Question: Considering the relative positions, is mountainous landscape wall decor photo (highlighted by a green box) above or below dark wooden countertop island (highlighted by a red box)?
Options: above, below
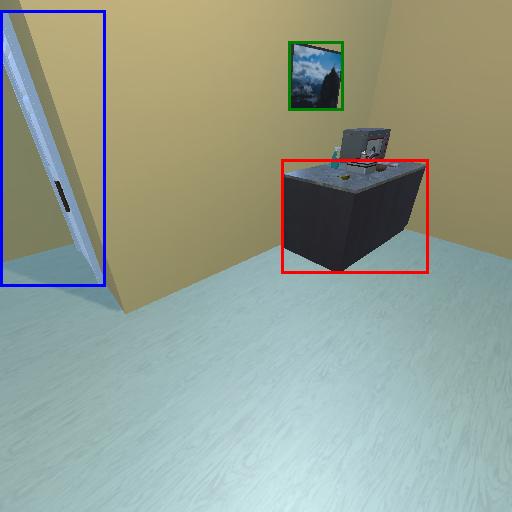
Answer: above